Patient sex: M
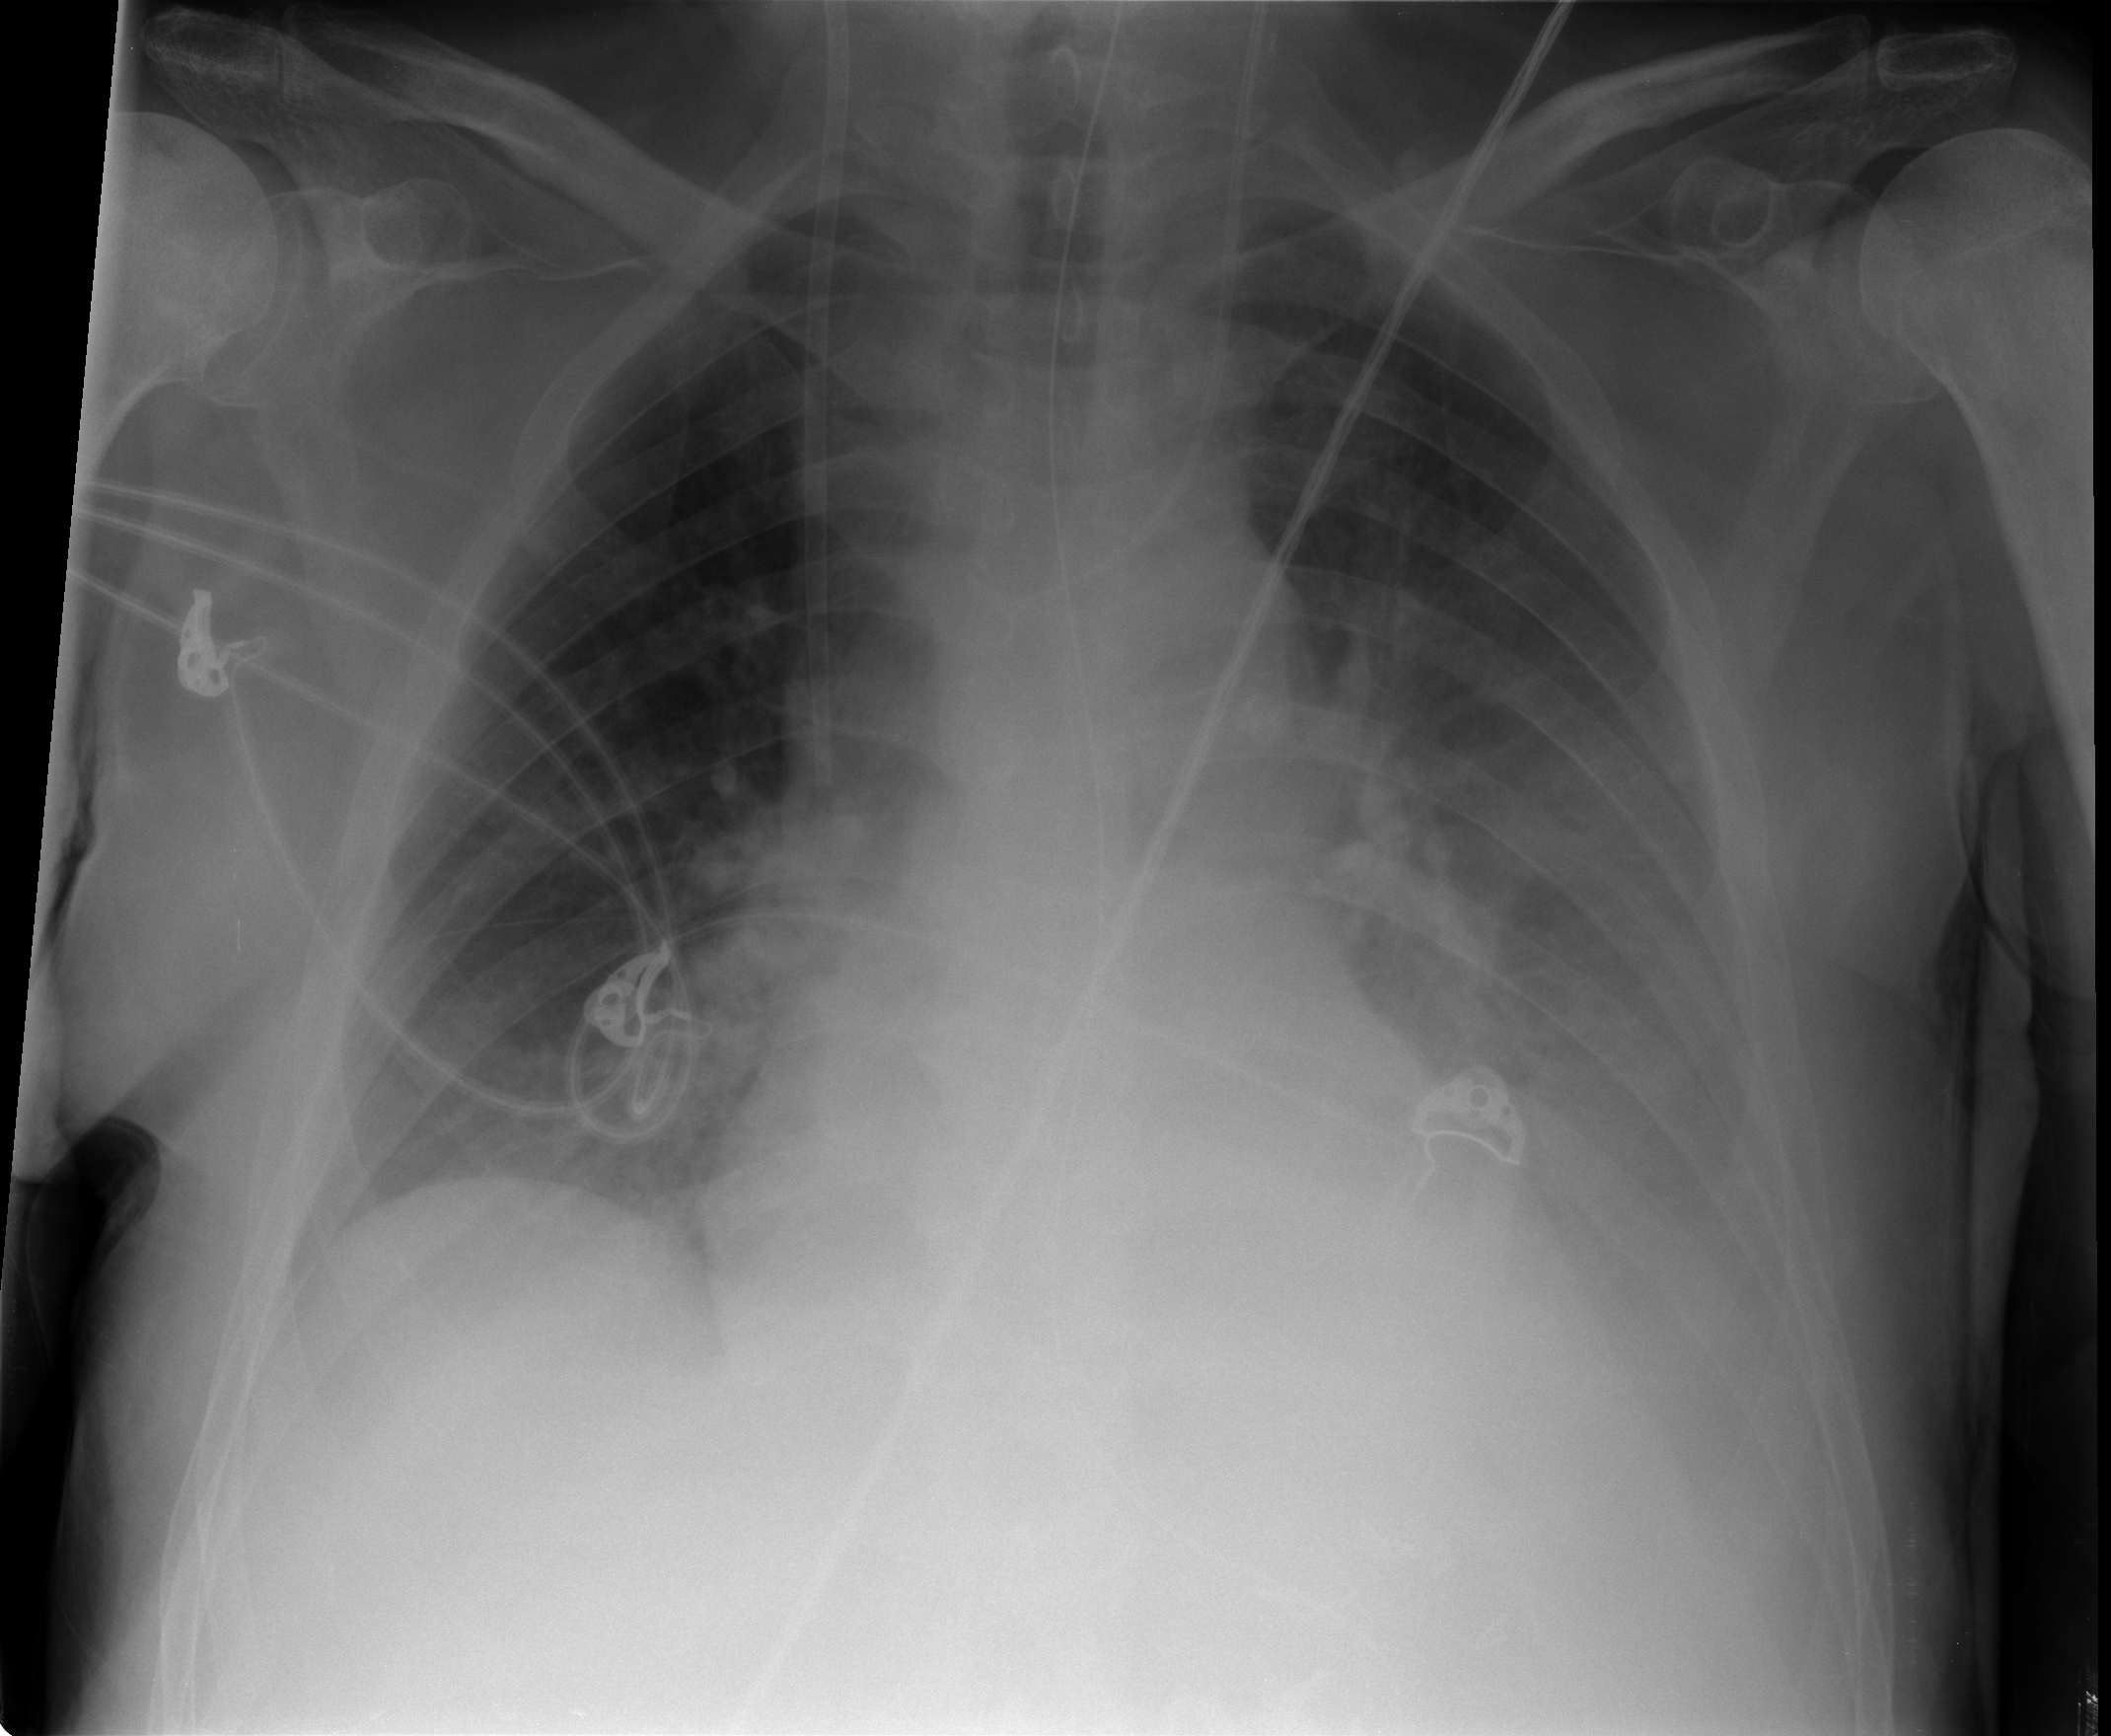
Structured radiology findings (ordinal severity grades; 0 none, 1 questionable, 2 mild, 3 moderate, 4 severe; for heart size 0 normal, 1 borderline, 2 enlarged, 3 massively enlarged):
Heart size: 0
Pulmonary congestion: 1
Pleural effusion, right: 2
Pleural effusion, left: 2
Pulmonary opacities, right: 0
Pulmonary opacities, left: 0
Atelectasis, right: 1
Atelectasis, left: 2